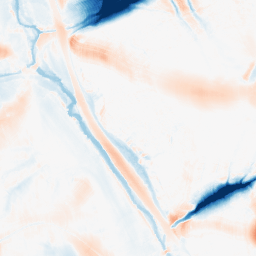
Category: morphological
Decomposition family: morphological_ellipse
Decomposition parameters: operation: average
width: 50
height: 50
Upsampling method: lanczos
Upsampling parameters: scale: 4
Upsampling scale: 4